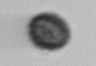
Label: Pseudochattonella_farcimen